Question: The context of application the is maintaining security orders from Investment Advisors. On a screen where an users amends his orders is the problem appears. In such screen a I have dropdown list to specify the order type whether its a buy or sell and shows values for security, Quantity and price.
I have witnessed while being in an Edit screen, after doing an amendment (Tests have performed not by changing the Buy/Sell but others i.e price). If I performed a HTTP Post, the values of the DropDownList returns null. Refer screenshot:

Initialization of 'SelectList' type
'''
public static List<SelectListItem> getBuySellList()
{
List<SelectListItem> buySell = new List<SelectListItem>();
SelectListItem item;
item = new SelectListItem();
item.Text = "BUY";
item.Value = "BUY";
buySell.Add(item);
item = new SelectListItem();
item.Text = "SELL";
item.Value = "SELL";
buySell.Add(item);
return buySell;
}
'''
My Controller as follows:
'''
// GET: OrderFlow/Edit/5
public ActionResult Edit(int id)
{
OrderFlowModel orderFlowModel = db.Find(id);
ViewData["ORDERFLOW_NO"] = id;
ViewBag.OrderFlowBuySell = Utility.UtilityDBContext.getBuySellList();
return View(orderFlowModel);
}
[HttpPost]
[ValidateAntiForgeryToken]
public ActionResult Edit(string OrderFlowNo, string OrderFlowSecurityID, string OrderFlowBuySell, string OrderFlowQuantity, string OrderFlowPrice, string OrderFlowTradingDate, string OrderFlowClientAccount, string OrderFlowParticipant, string OrderFlowBuyStatus)
{
if (ModelState.IsValid)
{
OrderFlowModel orderFlowModel = new OrderFlowModel();
orderFlowModel.OrderFlowNo = int.Parse(OrderFlowNo.ToString());
orderFlowModel.EquityID = OrderFlowSecurityID;
orderFlowModel.BuySell = OrderFlowBuySell;
orderFlowModel.Quantity = int.Parse(OrderFlowQuantity);
orderFlowModel.Price = double.Parse(OrderFlowPrice);
DateTime dt;
if (DateTime.TryParseExact(OrderFlowTradingDate, formats, System.Globalization.CultureInfo.InvariantCulture, DateTimeStyles.None, out dt))
{
orderFlowModel.TradingDate = dt;
}
else orderFlowModel.TradingDate = DateTime.Today;
orderFlowModel.ClientAccountID = OrderFlowClientAccount;
orderFlowModel.ParticipantAccountID = OrderFlowParticipant;
orderFlowModel.Status = OrderFlowBuyStatus;
try
{
db.Edit(orderFlowModel);
return RedirectToAction("Index");
}
catch (Exception er)
{
TempData["Message"] = er.Message;
}
}
ViewBag.OrderFlowBuySell = Utility.UtilityDBContext.getBuySellList();
return RedirectToAction("Edit", new{id=OrderFlowNo});
}
'''
The OrderFlow Model:
'''
public class OrderFlowModel
{
[Display(Name = "Order Flow No")]
public int OrderFlowNo { get; set; }
[Display(Name = "Valid Till")]
[DisplayFormat(DataFormatString = "{0:dd/MM/yyyy}")]
[DataType(DataType.Date)]
public DateTime TradingDate { get; set; }
[Display(Name = "Client A/c ID")]
public string ClientAccountID { get; set; }
[Display(Name = "Participant ID")]
public string ParticipantAccountID { get; set; }
[Required(ErrorMessage="Security is Required")]
[Display(Name = "Security")]
public string EquityID { get; set; }
[Required(ErrorMessage = "Buy or Sell Needs to specify")]
[Display(Name = "BS")]
public string BuySell { get; set; }
[DefaultSettingValue("0")]
[Display(Name = "Quantity")]
[DisplayFormat(DataFormatString = "{0:N0}")]
public int Quantity { get; set; }
[Display(Name = "Price")]
[DataType(DataType.Currency)]
[DisplayFormat(DataFormatString = "{0:N2}")]
public double Price { get; set; }
[Display(Name = "Status")]
public string Status { get; set; }
[Display(Name = "User Entered")]
public string UserEntered { get; set; }
[Display(Name = "Effective From")]
[DisplayFormat(DataFormatString = "{0:dd/MM/yyyy}")]
public DateTime EffectiveStart { get; set; }
[Display(Name = "Effective Till")]
[DisplayFormat(DataFormatString = "{0:dd/MM/yyyy}")]
public DateTime EffectiveEnd { get; set; }
}
'''
The way I have assigned DropdownListFor in Razor as follows:
'''
@Html.DropDownListFor(model => model.BuySell, new SelectList(ViewBag.OrderFlowBuySell, "Text", "Value"), new { @id = "OrderFlowBuySell", @class = "form-control" })
'''
HTML output from Browser for the Dropdown List
'''
<select class="form-control" data-val="true" data-val-required="Buy or Sell Needs to specify" id="OrderFlowBuySell" name="BuySell"><option selected="selected" value="BUY">BUY</option>
<option value="SELL">SELL</option>
</select>
'''
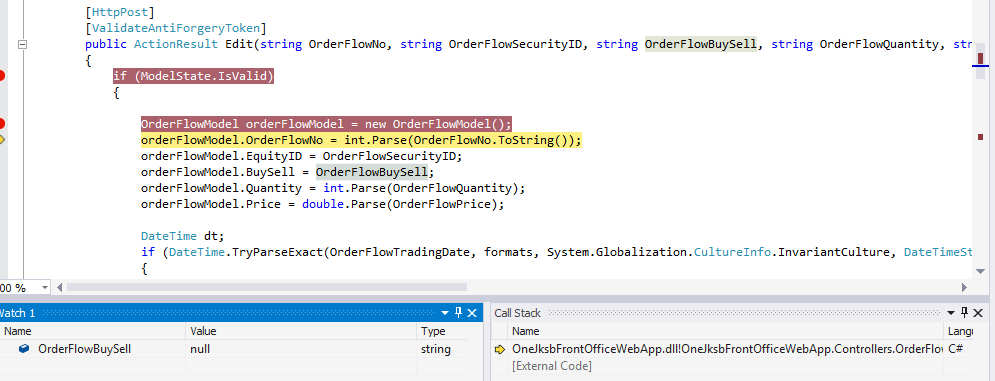
Answer: The value that needs to be in your controller method is 'BuySell', this is the selected id of the dropdownlist from your mark-up below (the first parameter):
'''
@Html.DropDownListFor(model => model.BuySell,
new SelectList(ViewBag.OrderFlowBuySell, "Text", "Value"),
new { @id = "OrderFlowBuySell", @class = "form-control" })
'''
The 'OrderFlowBuySell' is the collection of options that are used to bind the dropdown, in the post you are usually only concerned with the option a user has selected.
Change it to this and the value will be posted:
'''
Edit(string OrderFlowNo, string OrderFlowSecurityID,
string OrderFlowBuySell, string OrderFlowQuantity,
string OrderFlowPrice, string OrderFlowTradingDate,
string OrderFlowClientAccount, string OrderFlowParticipant,
string OrderFlowBuyStatus, string BuySell)
'''
However I would strongly advise you use ViewModels, that way you can just speficy a single object to your controller post.